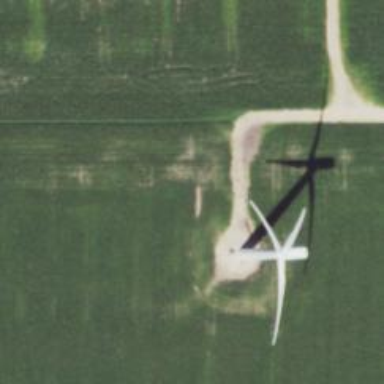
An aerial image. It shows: Wind generator in the form of horizontal axis wind turbine.